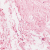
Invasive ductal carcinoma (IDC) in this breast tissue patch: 0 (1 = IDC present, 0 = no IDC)